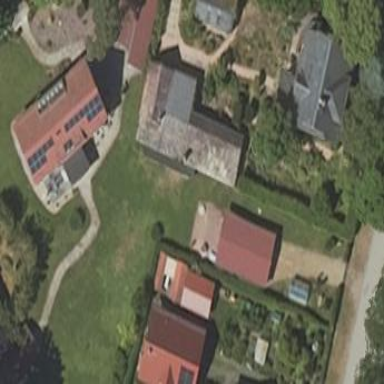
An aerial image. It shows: Shed.